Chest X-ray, AP view. Patient: 27 years old, sex F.
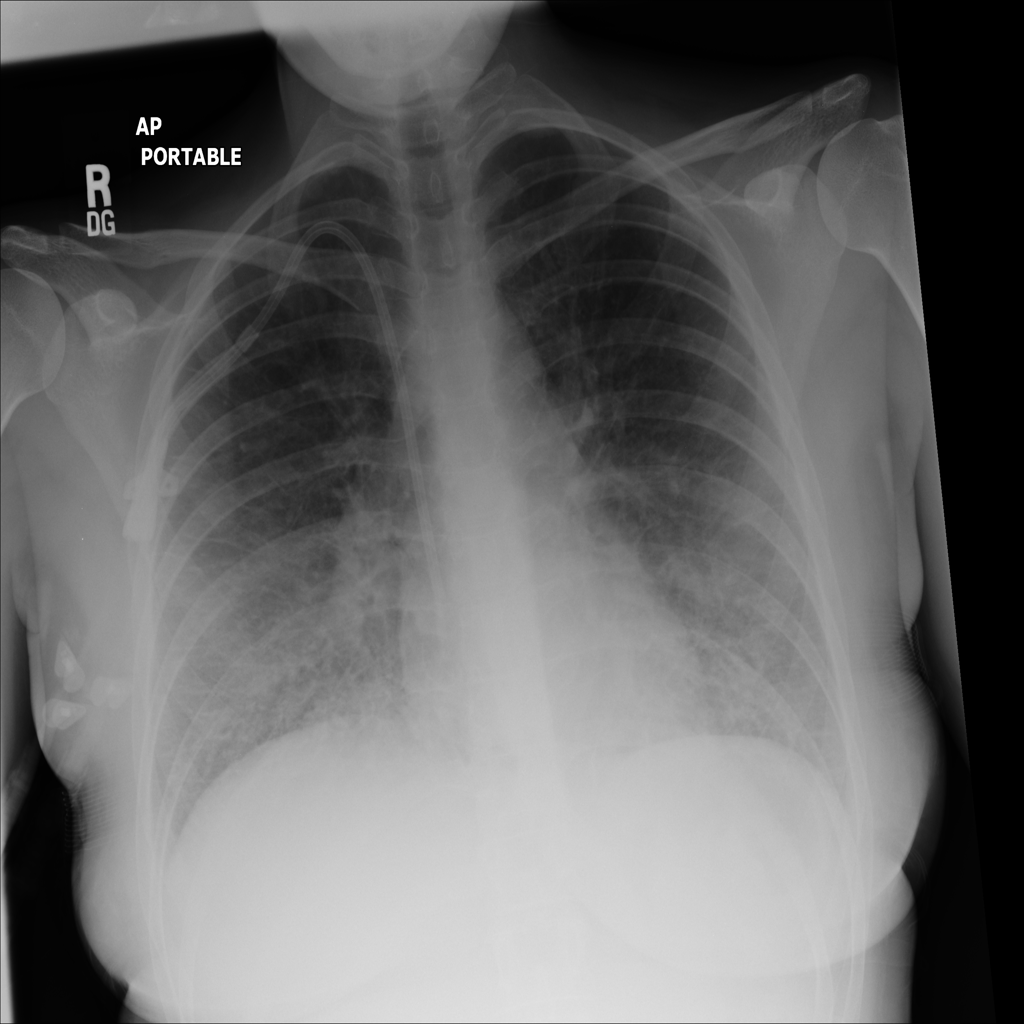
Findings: Edema, Infiltration